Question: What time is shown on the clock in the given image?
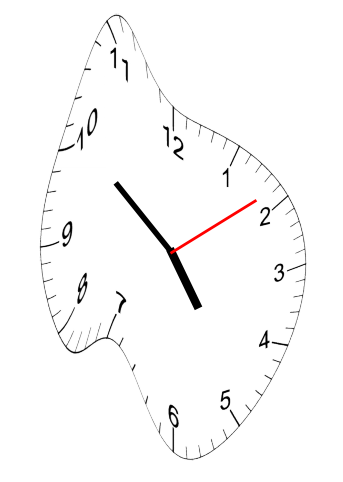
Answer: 04:51:09